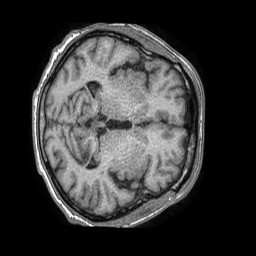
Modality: T1w
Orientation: axial
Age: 57
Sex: male
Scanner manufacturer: philips
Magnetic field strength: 1.5 T
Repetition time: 0.007631 s
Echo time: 0.00347 s